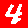
Digit: 4